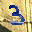
Label: 3